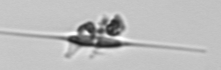
Label: Cylindrotheca